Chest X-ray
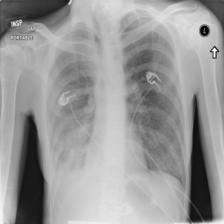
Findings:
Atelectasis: negative
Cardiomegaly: negative
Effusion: positive
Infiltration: positive
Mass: negative
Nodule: positive
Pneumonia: negative
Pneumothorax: negative
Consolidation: positive
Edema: negative
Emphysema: negative
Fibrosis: negative
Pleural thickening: negative
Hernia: negative